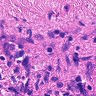
Metastatic tissue present: no